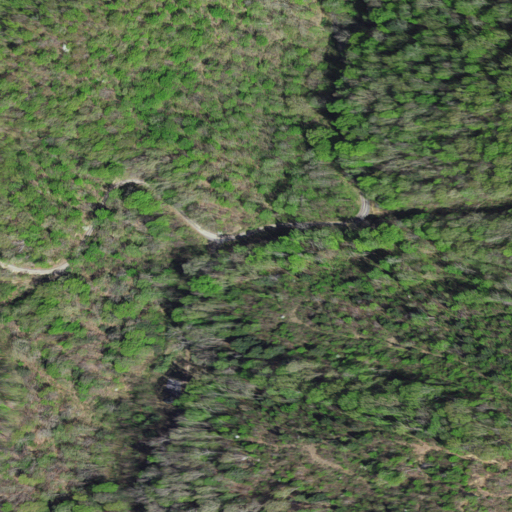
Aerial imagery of gap in Virginia named Spruce Pine Gap containing deciduous forest, evergreen forest, mixed forest, and shrub